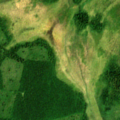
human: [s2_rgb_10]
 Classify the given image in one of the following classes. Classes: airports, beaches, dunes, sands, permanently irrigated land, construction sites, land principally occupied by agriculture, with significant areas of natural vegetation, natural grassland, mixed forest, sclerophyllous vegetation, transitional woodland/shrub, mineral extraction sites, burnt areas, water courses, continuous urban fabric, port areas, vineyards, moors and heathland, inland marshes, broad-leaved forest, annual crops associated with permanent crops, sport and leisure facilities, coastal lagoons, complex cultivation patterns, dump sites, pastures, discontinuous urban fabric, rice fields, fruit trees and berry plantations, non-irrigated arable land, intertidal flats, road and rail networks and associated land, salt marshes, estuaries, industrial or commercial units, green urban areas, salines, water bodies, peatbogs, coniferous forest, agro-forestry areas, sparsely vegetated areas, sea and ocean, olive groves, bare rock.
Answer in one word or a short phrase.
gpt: coniferous forest, transitional woodland/shrub, peatbogs